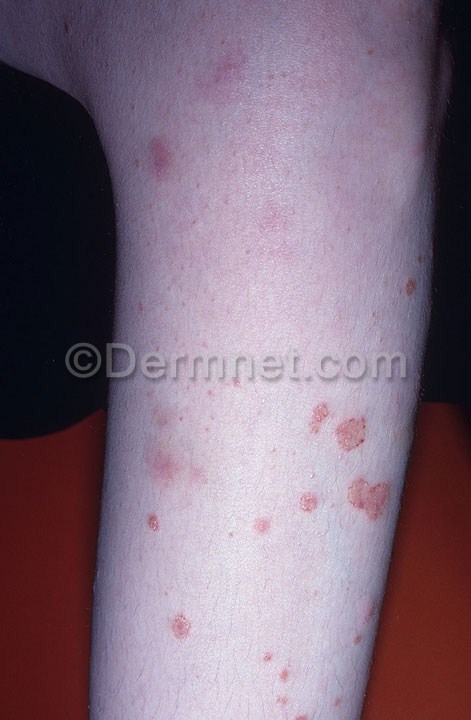
Disease: Vasculitis Photos